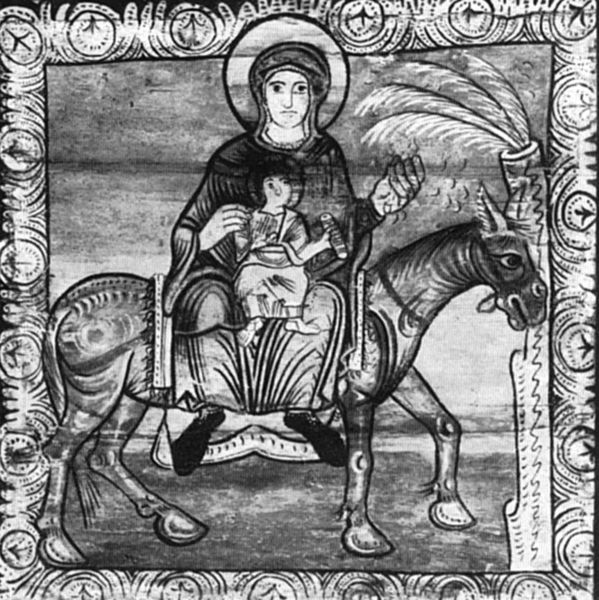
Titel: Zillis, St. Martin, aus der Holzdecke des Laughauses
Standort: Zillis, St. Martin (EU - CH - Graubünden)
Schlagwörter: gott, hand, umhang, weiß, sitzen, frau, schwarz, zeichnung, ornament, bibel, rahmen, bild, decke, kind, mutter, frontal, wasserfall, esel, pferd, reiter, hufe, reiten, ritt, sattel, schuhe, korn, weizen, baby, bordüre, palme, palmwedel, flucht, maultier, fisch, schoss, heiligenschein, frontalansicht, christus, jesus, mittelalter, romanik, segnen, heiliger, palmen, schriftrolle, heilige, maria, vertreibung, quadrat, handschrift, aureole, josef, ägypten, buchmalerei, einzug, flucht nach ägypten, christuskind, bethlehem, christusknabe, betlehem, palmsonntag, illumination, iägypten, heiligenchein, palmsontag, palsonntag, maria mit jesusknaben, esel flucht nach ägypten, enesel